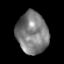
Tissue: skin
Cell type: Epithelial cells
Senescence score: 0.2846
Nuclear area (px): 1275
Mean DAPI intensity: 125.122